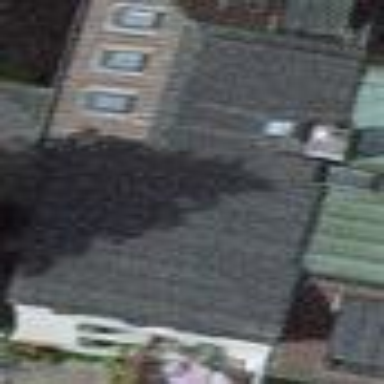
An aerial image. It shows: Hipped roof on apartment building.